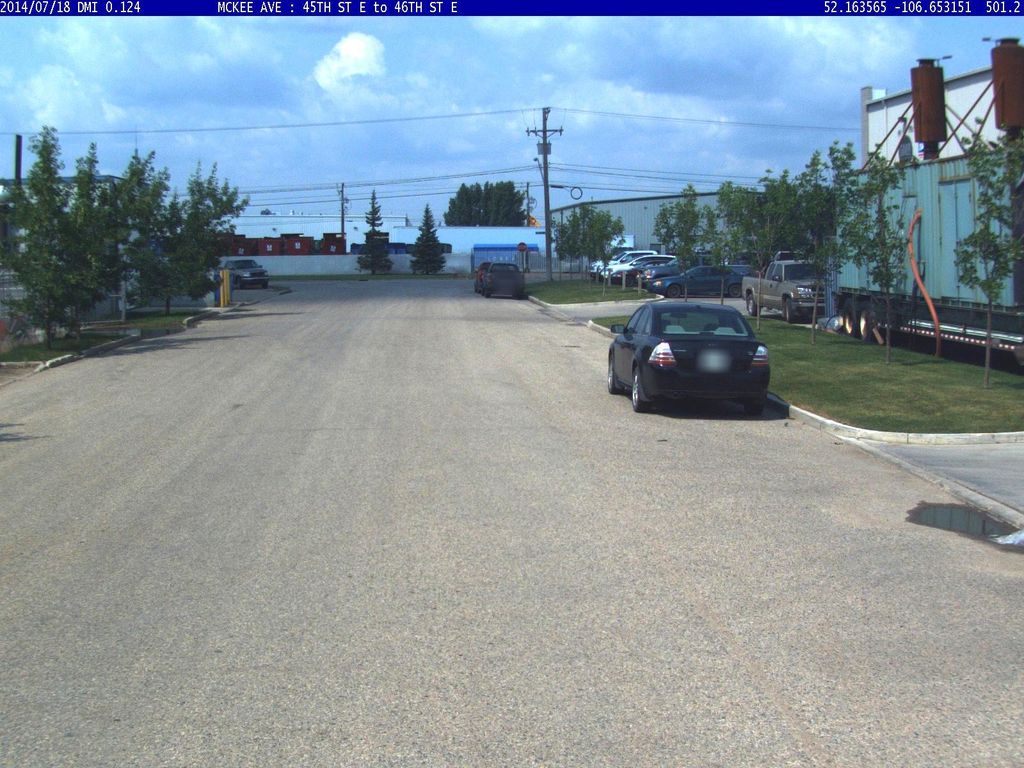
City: saskatoon